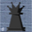
Piece: bQ